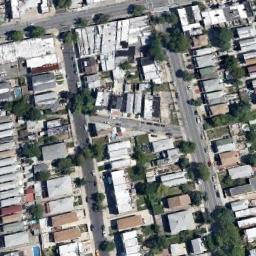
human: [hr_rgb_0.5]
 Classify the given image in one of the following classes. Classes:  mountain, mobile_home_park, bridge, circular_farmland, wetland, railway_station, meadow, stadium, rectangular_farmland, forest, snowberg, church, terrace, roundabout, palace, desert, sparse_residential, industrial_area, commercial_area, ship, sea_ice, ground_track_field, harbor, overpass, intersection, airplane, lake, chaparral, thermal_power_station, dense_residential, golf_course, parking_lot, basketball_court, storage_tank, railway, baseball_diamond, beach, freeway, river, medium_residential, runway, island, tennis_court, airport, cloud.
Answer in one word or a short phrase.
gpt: dense_residential